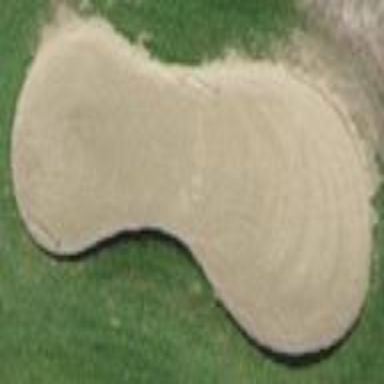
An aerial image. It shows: Golf bunker filled with natural sand.